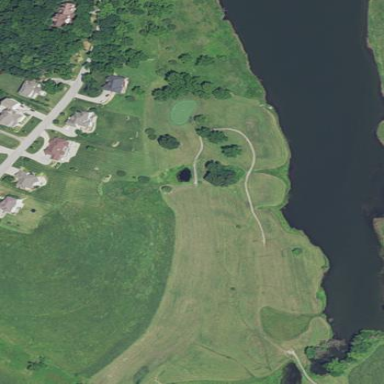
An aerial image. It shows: Water hazard on golf course. The hazard is natural water feature.